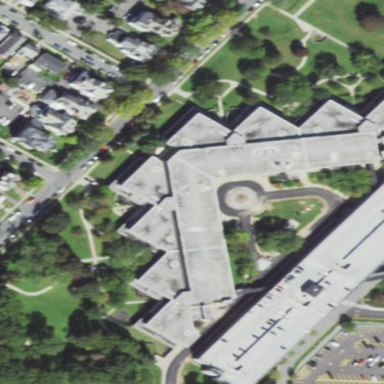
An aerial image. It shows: Healthcare facility identified as hospital.